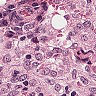
Metastatic tissue present: no